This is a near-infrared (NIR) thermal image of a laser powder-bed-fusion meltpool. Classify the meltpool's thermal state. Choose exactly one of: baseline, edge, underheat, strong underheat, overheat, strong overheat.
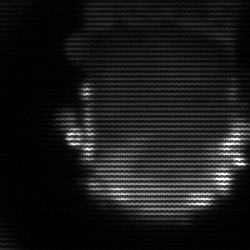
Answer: baseline